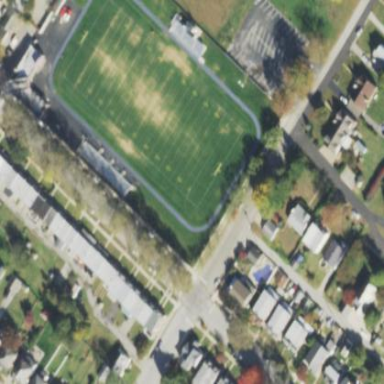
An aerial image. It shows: Stadium used for American football matches.